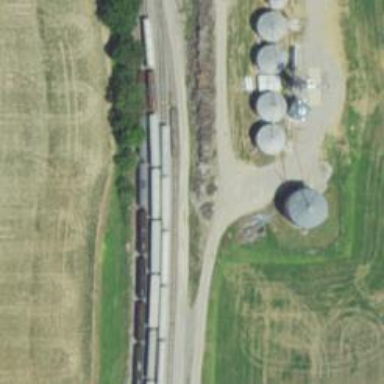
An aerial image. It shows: Railway siding for service.